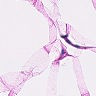
Metastatic tissue present: no